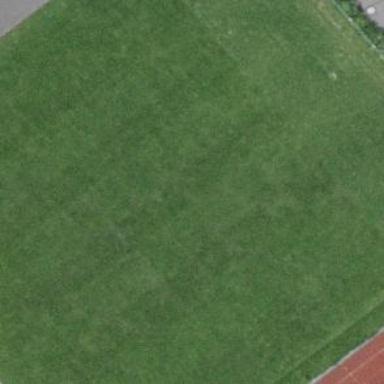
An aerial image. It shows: Grass pitch for leisure activities on the land.